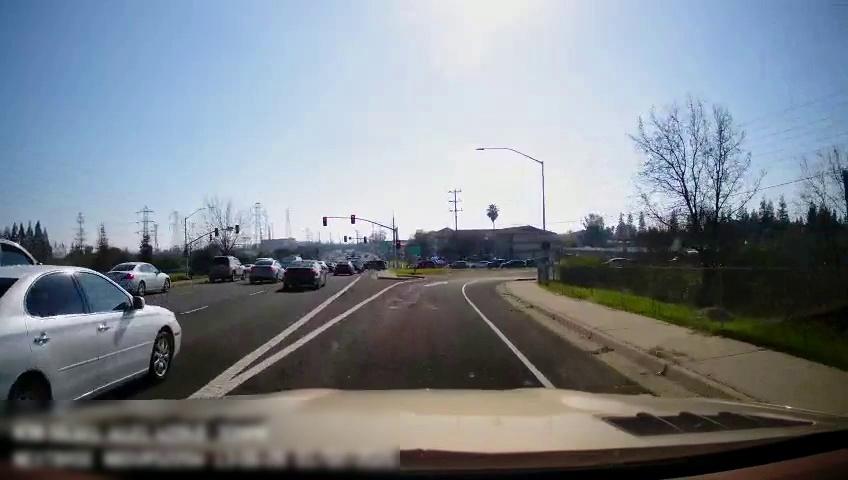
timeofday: Day
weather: Sunny
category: Drivable Space
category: Vehicles | Car
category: Vehicles | Truck
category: Vehicles | Car
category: Vehicles | Car
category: Vehicles | Car
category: Vehicles | Car
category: Vehicles | Car
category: Vehicles | Car
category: Vehicles | Car
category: Vehicles | Car
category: Vehicles | SUV
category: Vehicles | Truck
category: Lanes | Current Lane
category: Lanes | Current Lane
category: Lanes | Alternate Lane
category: Lanes | Alternate Lane
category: Lanes | Alternate Lane
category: Traffic | Lights
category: Traffic | Lights